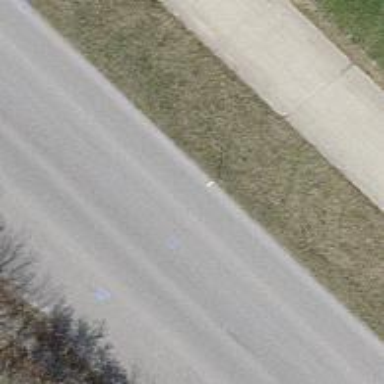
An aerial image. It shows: Passing place on the road.